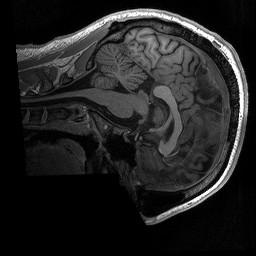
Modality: T1w
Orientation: sagittal
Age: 24
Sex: male
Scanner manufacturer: siemens
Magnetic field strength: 3 T
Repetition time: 2.3 s
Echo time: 0.00298 s